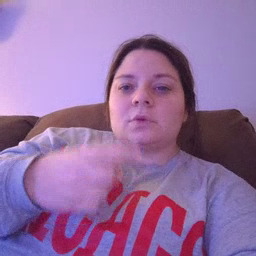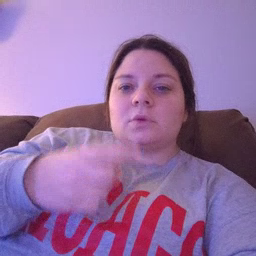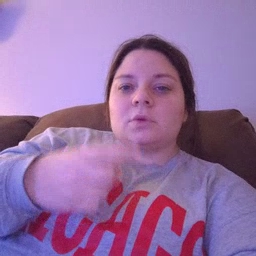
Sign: pajamas